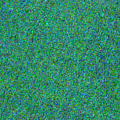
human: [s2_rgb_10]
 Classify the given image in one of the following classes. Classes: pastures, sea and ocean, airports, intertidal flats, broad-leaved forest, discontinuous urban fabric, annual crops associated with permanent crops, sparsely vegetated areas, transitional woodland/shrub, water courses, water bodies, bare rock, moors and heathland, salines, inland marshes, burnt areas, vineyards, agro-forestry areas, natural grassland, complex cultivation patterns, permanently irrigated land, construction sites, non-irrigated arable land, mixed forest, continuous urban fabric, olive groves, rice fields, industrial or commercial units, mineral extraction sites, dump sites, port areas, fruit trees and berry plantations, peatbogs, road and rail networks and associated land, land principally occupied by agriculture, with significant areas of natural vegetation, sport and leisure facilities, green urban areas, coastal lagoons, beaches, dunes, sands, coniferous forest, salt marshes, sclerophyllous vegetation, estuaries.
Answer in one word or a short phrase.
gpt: sea and ocean